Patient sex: M
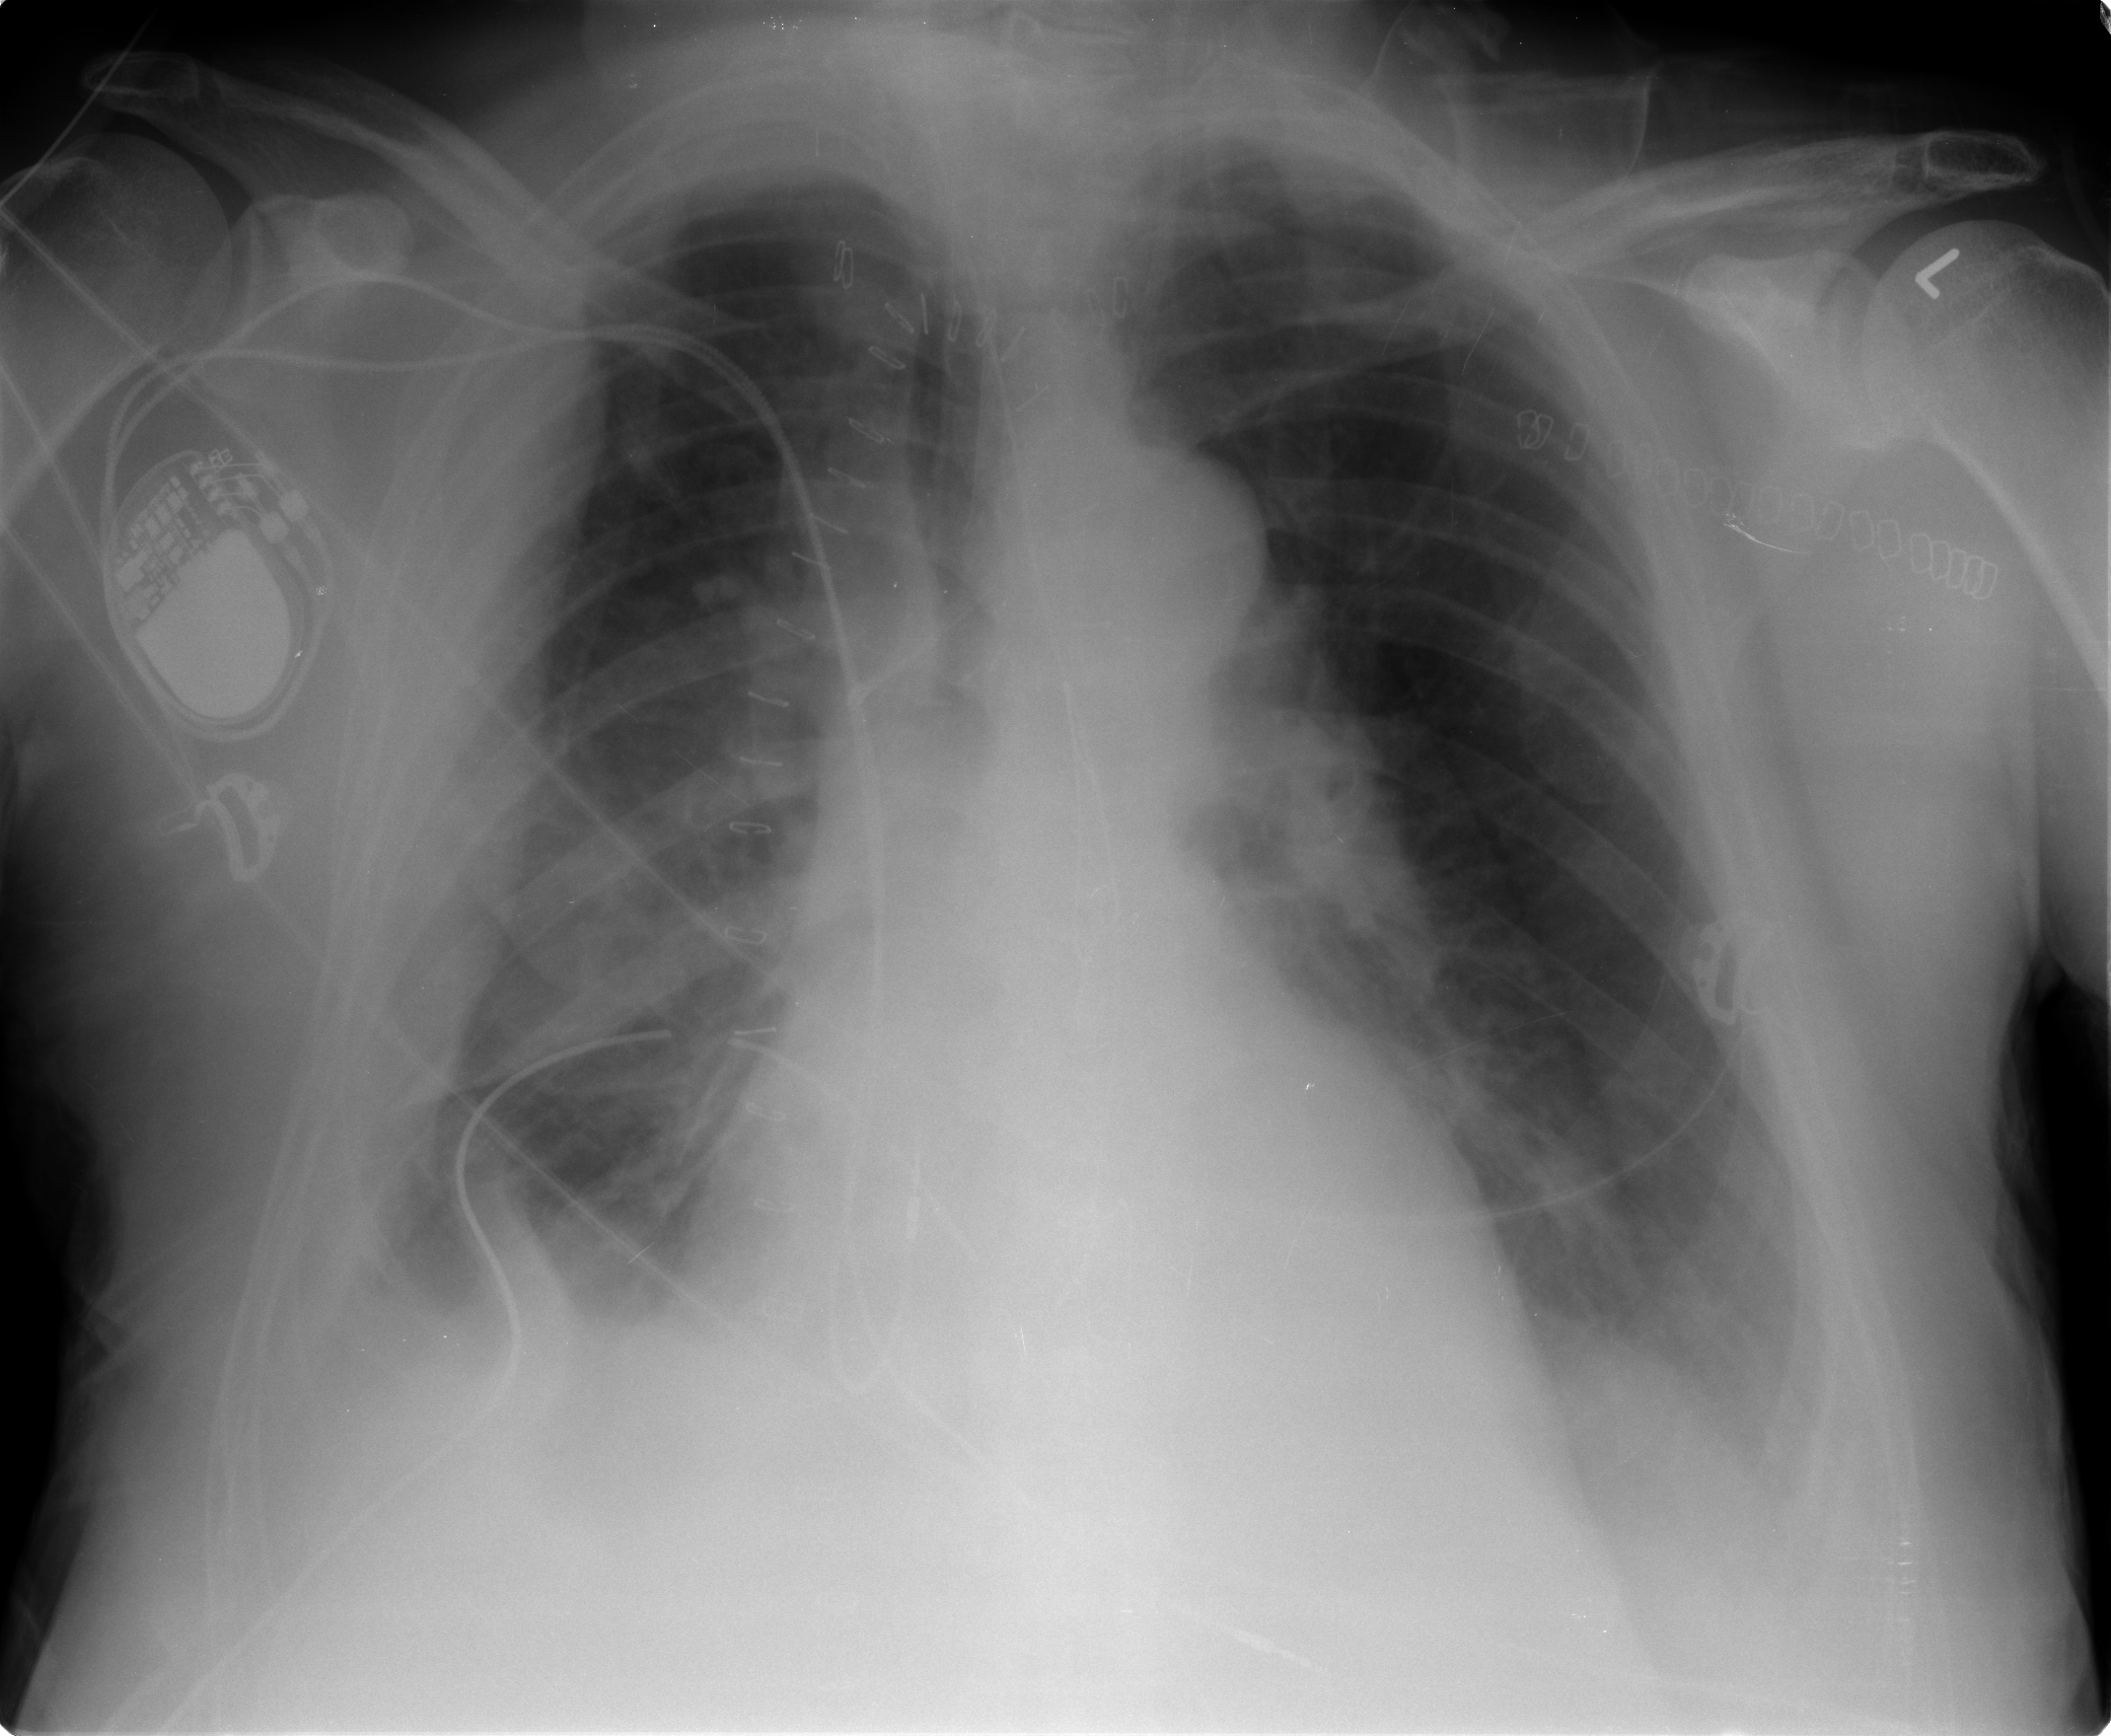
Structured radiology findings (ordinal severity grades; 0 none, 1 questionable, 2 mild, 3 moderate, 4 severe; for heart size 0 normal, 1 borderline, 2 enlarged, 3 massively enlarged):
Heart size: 2
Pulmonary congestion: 1
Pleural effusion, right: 3
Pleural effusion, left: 1
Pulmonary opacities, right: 1
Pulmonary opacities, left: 0
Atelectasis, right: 2
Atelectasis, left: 2